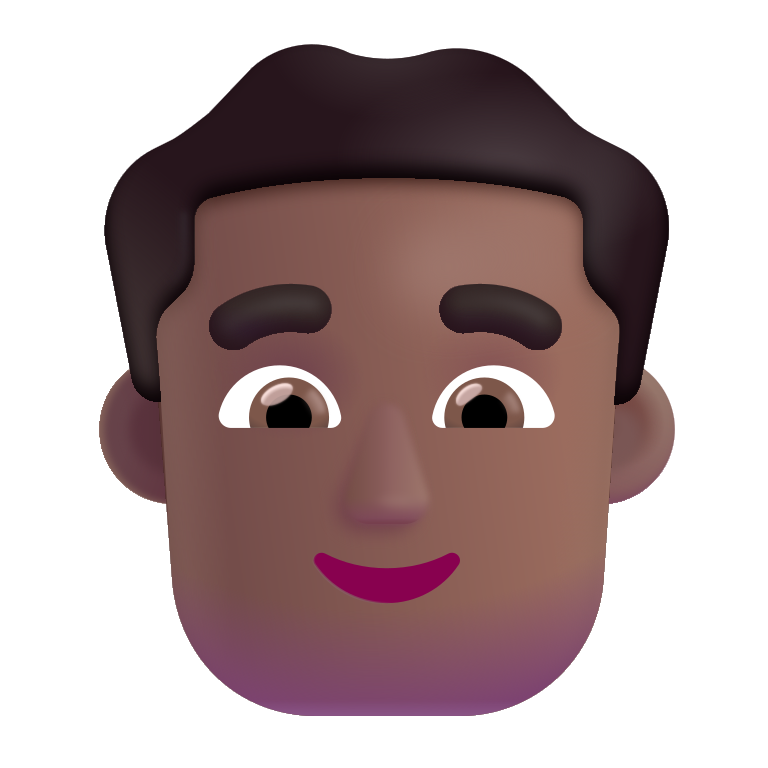
man color  dark